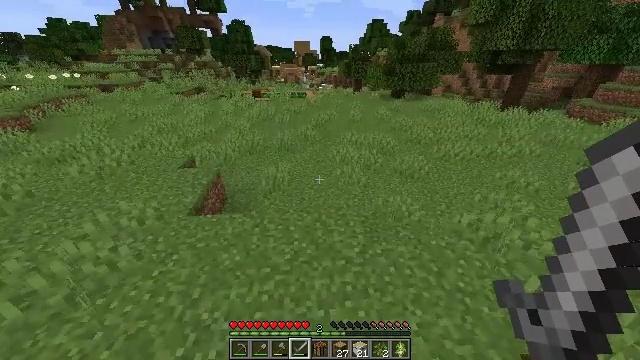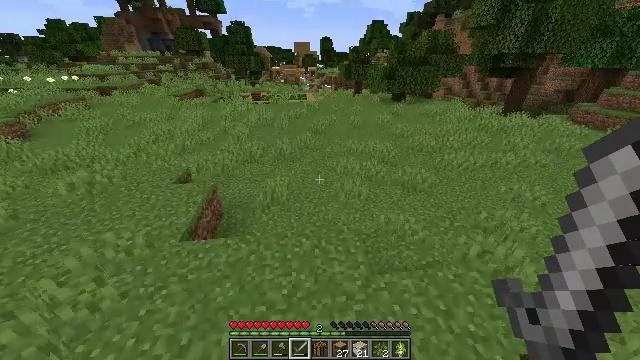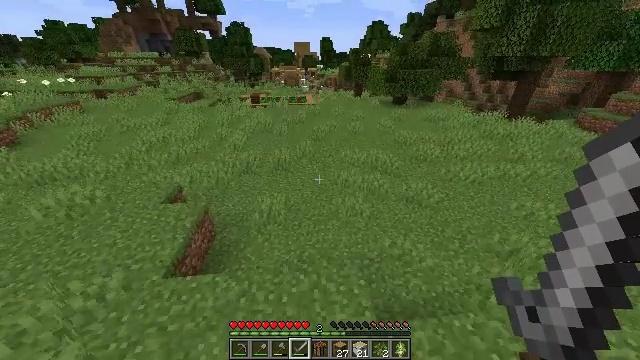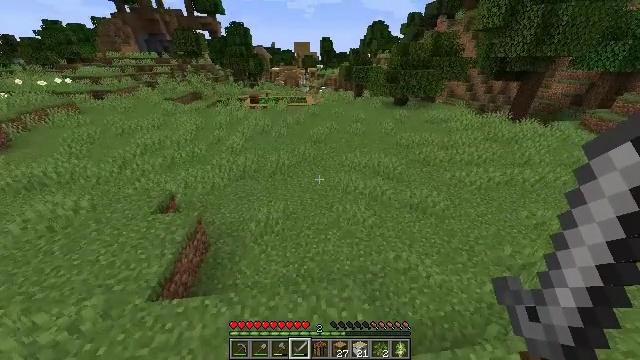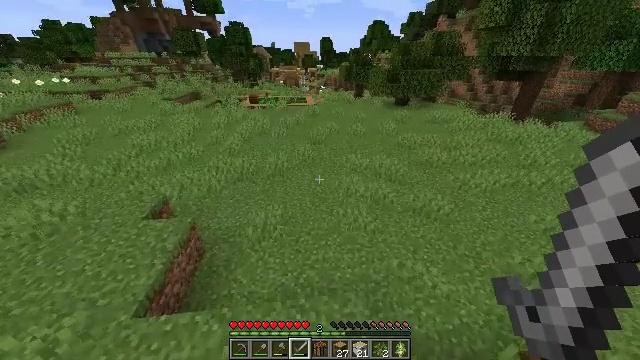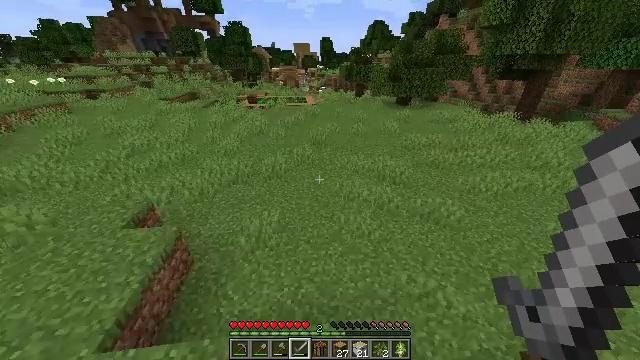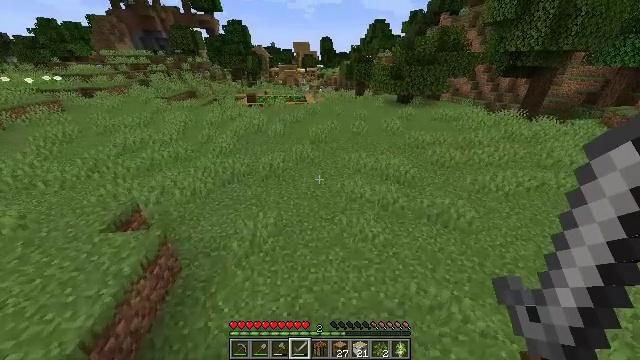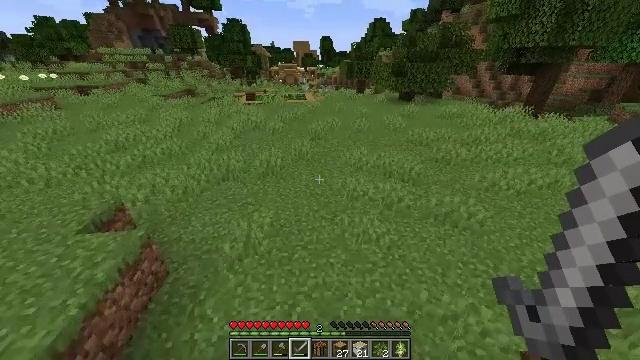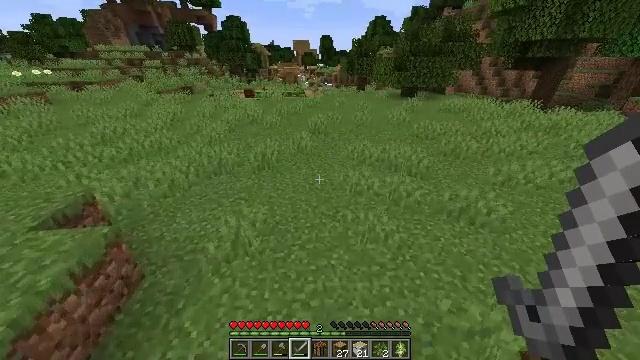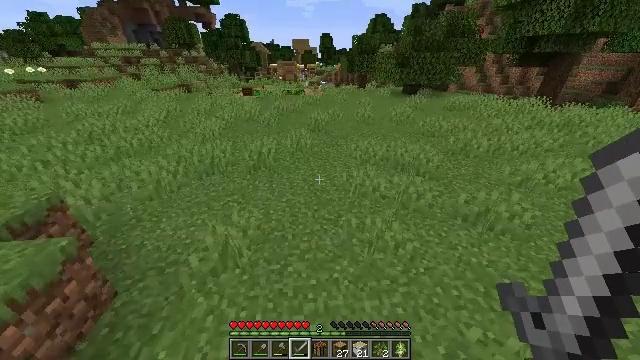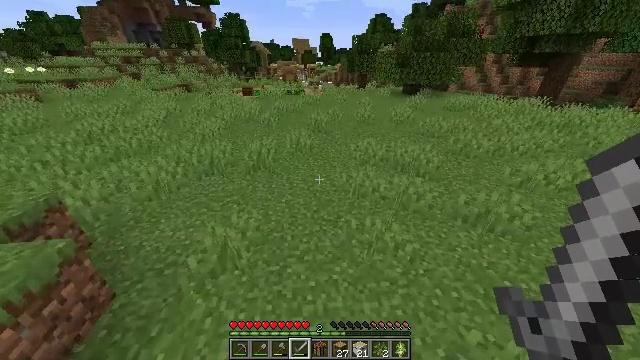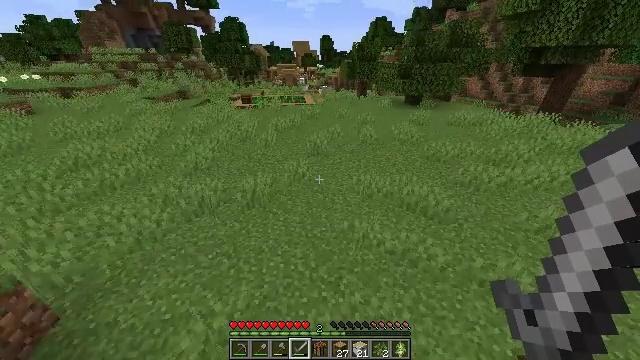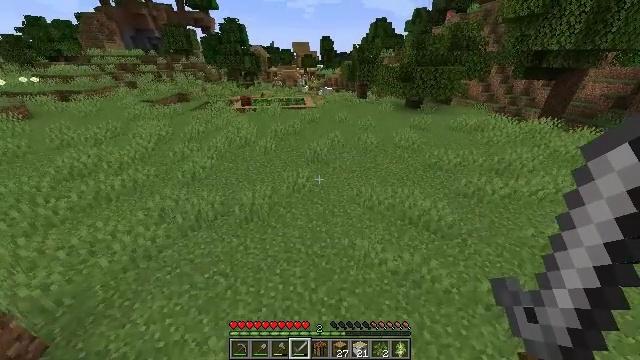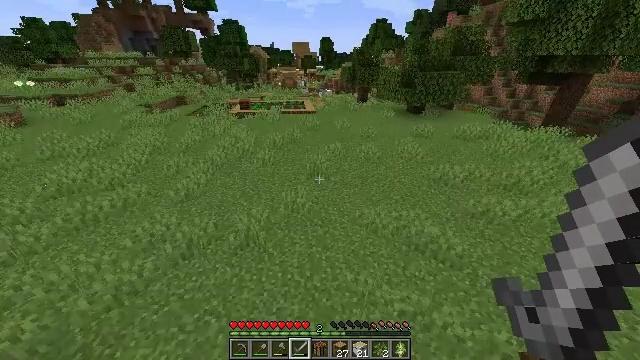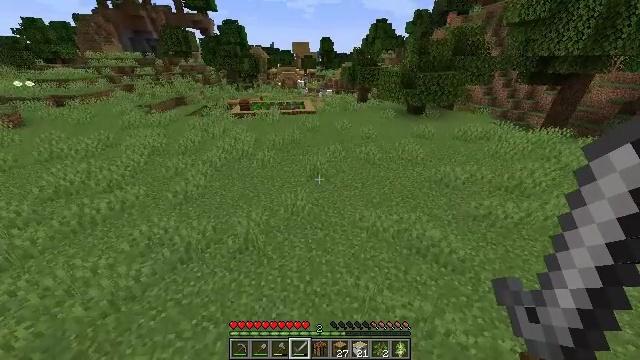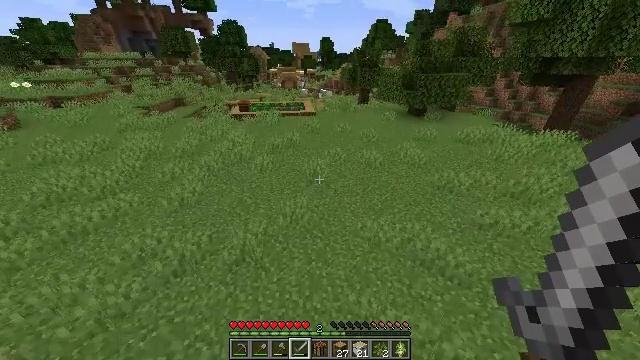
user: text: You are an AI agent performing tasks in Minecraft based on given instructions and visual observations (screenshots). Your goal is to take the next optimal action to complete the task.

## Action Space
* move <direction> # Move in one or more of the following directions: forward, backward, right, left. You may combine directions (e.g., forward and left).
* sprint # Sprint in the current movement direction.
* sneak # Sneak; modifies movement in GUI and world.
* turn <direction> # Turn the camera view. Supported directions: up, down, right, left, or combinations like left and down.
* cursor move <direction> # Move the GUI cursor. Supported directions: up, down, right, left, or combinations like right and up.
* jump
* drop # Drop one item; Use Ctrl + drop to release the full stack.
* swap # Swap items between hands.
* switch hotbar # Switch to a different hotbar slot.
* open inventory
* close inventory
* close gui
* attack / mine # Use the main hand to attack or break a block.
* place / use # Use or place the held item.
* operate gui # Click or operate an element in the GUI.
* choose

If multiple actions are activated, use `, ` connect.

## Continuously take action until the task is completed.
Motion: motion action
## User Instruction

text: Collect the yellow bed from its place.
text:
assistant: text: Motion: move forward, sprint, jump
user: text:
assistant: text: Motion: move forward, sprint, jump
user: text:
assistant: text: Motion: move forward, sprint, jump
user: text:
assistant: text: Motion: move forward, sprint, jump
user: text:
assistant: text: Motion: move forward, sprint, jump
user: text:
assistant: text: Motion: move forward, sprint, jump
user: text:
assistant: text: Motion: move forward, sprint, jump
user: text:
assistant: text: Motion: move forward, sprint, jump
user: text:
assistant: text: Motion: move forward, sprint, jump
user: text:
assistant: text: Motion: move forward, sprint, jump
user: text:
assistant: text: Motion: move forward, sprint, jump
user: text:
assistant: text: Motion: move forward, sprint, jump
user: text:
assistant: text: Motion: move forward, sprint, jump
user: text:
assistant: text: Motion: move forward, sprint, jump
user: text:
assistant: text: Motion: move forward, sprint, jump
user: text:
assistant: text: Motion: move forward, sprint, jump
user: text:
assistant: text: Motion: move forward, sprint, jump
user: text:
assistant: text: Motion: move forward, sprint, jump
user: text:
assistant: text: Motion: move forward, sprint, jump
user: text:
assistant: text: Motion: move forward, sprint, jump
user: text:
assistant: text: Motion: move forward, sprint, jump
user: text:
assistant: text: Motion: move forward, sprint, jump
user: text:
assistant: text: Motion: move forward, sprint, jump
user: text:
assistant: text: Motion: move forward, sprint, jump
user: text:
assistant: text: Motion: move forward, sprint, jump
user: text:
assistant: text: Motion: move forward, sprint, jump
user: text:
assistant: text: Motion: move forward, sprint, jump
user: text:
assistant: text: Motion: move forward, sprint, jump
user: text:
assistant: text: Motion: move forward, sprint, jump
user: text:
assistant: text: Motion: move forward, sprint, jump